Field crop: maize
Growth stage: 2
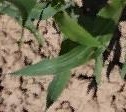
Species: maize